Aerial crown-view tile of a tropical tree (Barro Colorado Island, Panama), acquired 20241014:
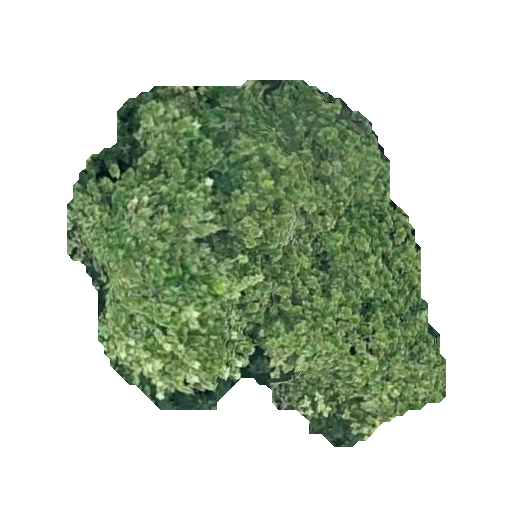
Species: Anacardium excelsum
GBIF accepted scientific name: Anacardium excelsum
Crown area: 154.644 m²